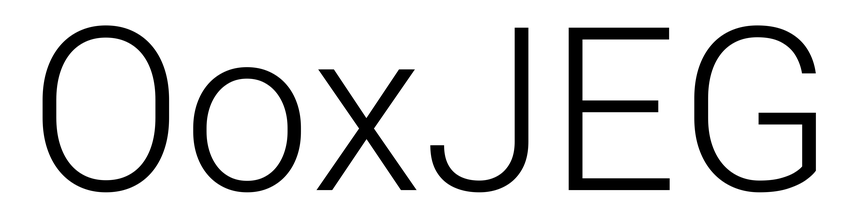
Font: Roboto_Light